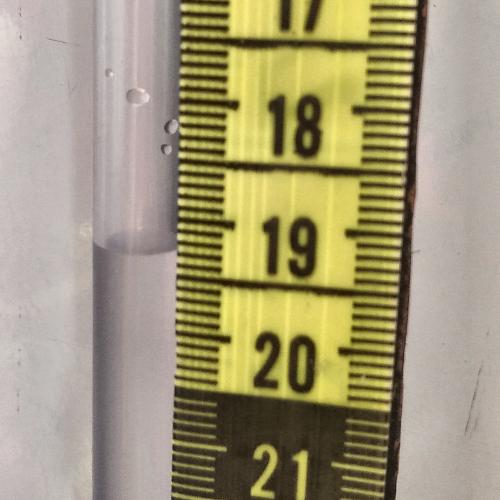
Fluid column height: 19.3 cm